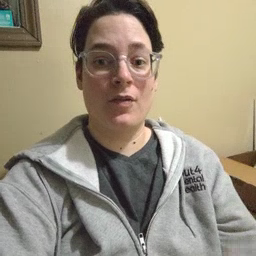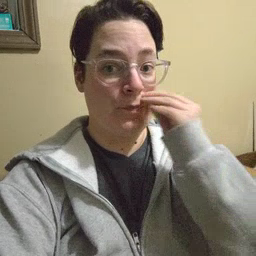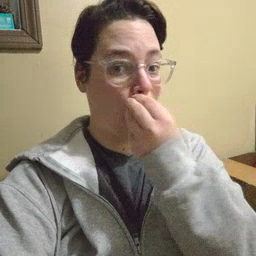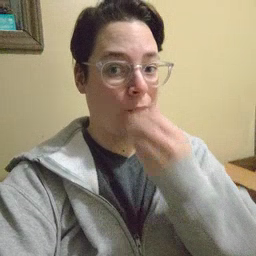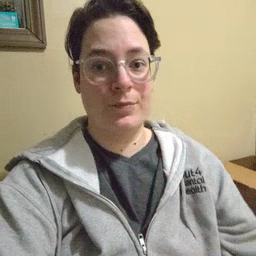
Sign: flower